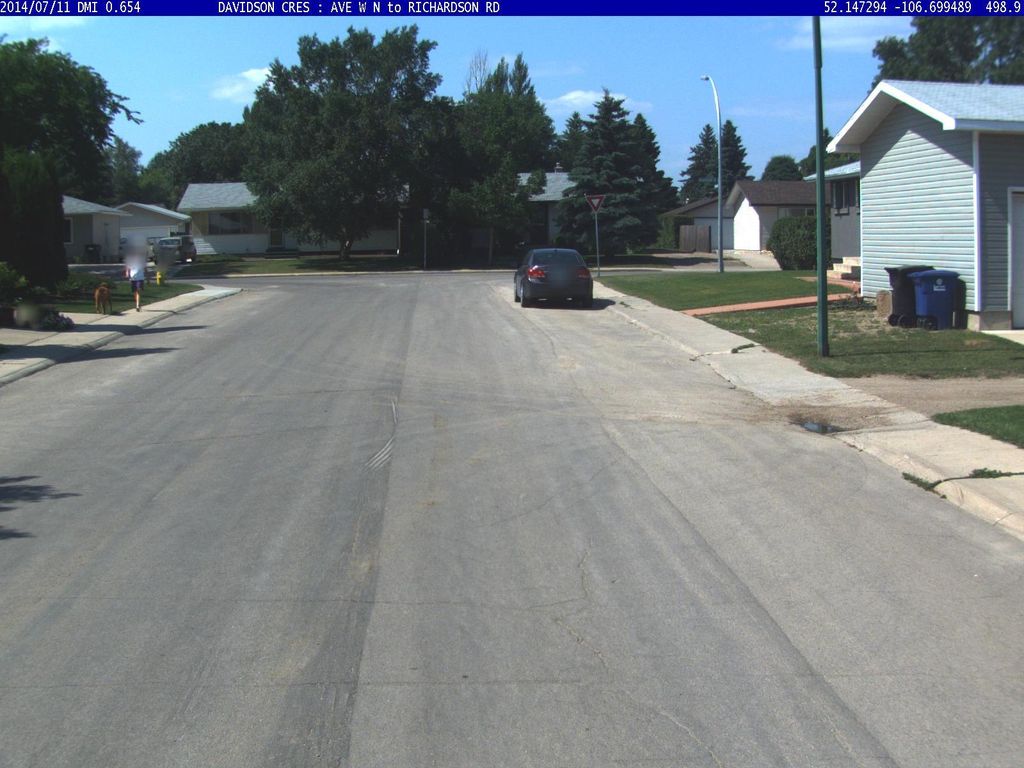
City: saskatoon